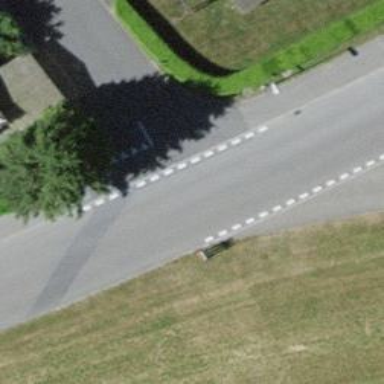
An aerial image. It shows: Road with "give way" sign.